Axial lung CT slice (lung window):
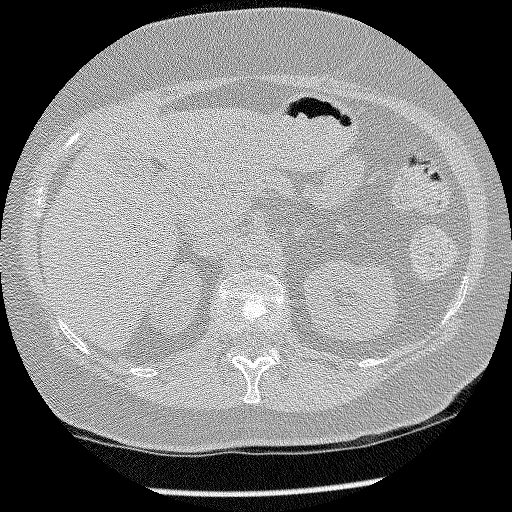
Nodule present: no